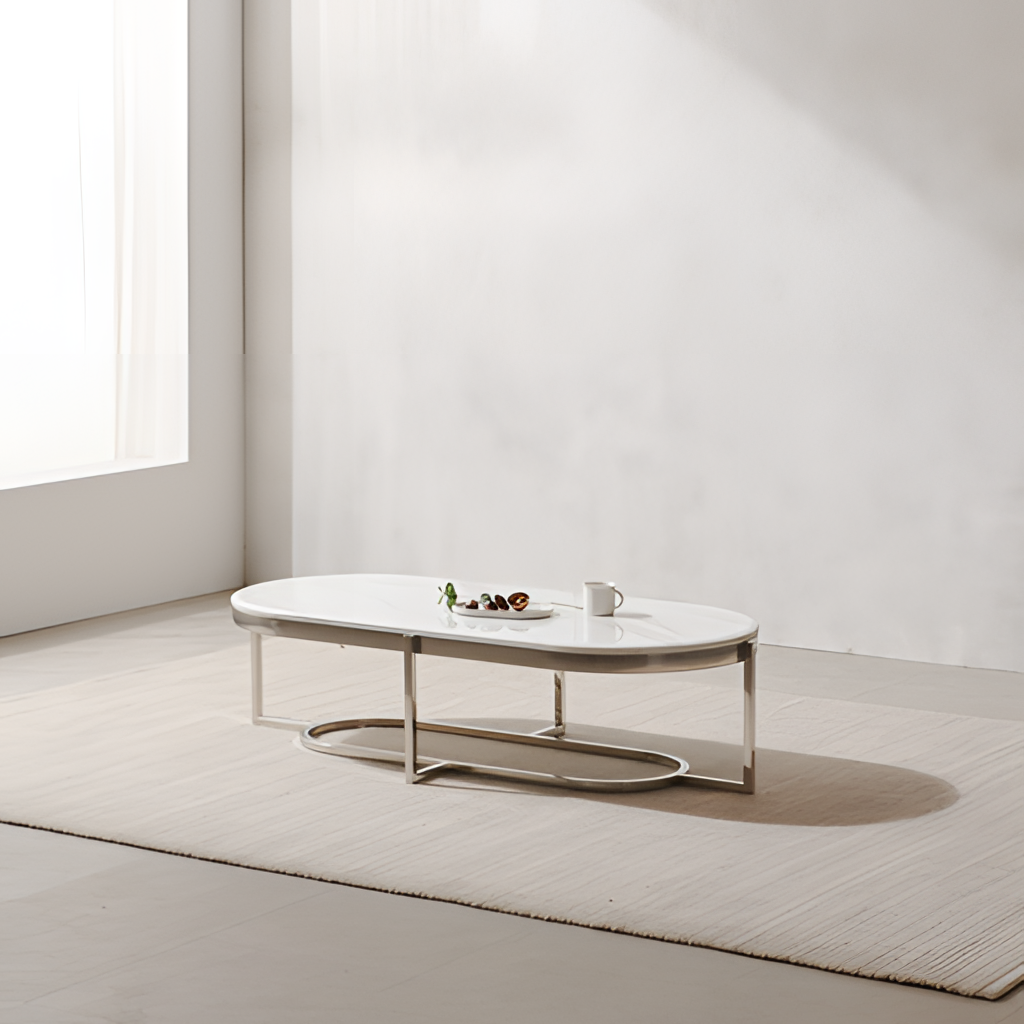
living room, metal coffee table, beige tile flooring, with large square pattern, paint wallpaper, with solid pattern, minimalist